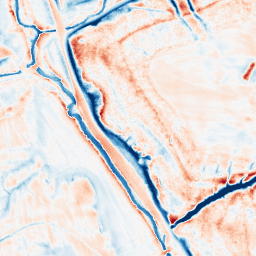
Category: classical
Decomposition family: gaussian
Decomposition parameters: sigma: 5
Upsampling method: edge_directed
Upsampling parameters: scale: 4
Upsampling scale: 4